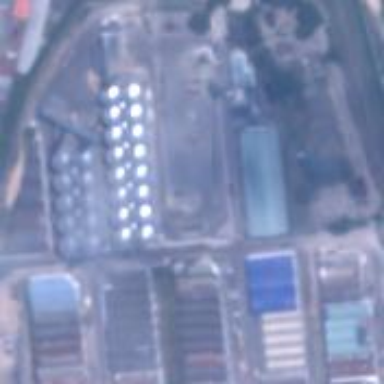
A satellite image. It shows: Industrial area.